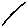
Label: line